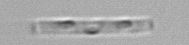
Label: Leptocylindrus